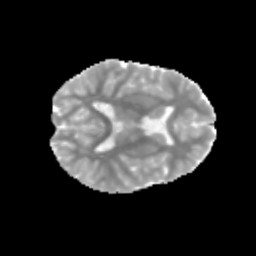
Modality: MD
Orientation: axial
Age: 11
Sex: female
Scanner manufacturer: siemens
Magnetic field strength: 3 T
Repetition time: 3.8 s
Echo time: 0.07 s